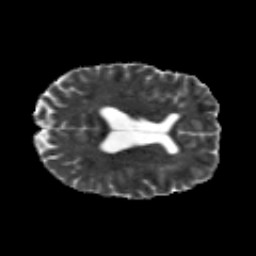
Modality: MD
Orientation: axial
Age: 25
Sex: female
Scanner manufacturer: siemens
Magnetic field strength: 3 T
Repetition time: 8.8 s
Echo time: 0.085 s